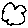
Label: cloud